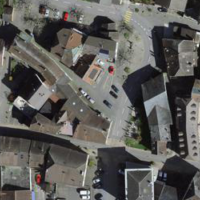
EUNIS habitat code: 54
Species observed at this site:
Cardamine pratensis